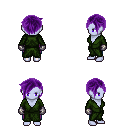
a pixel art fantasy rpg character, female body template, dark elf, purple skin, green robe, magenta pants, purple pixie cut hairstyle, metal gloves, four views (front, back, left, right), 2x2 character sprite sheet, small pixel art, hard edges, no anti-aliasing